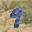
Label: 9